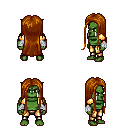
a pixel art fantasy rpg character, male body template, orc, green skin, gold arm armor, gold greaves, brunette extra-long hairstyle, white cloth bandages, four views (front, back, left, right), 2x2 character sprite sheet, small pixel art, hard edges, no anti-aliasing